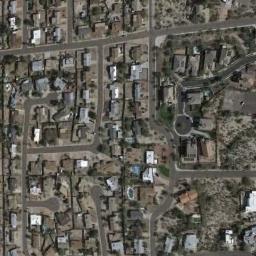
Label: dense_residential